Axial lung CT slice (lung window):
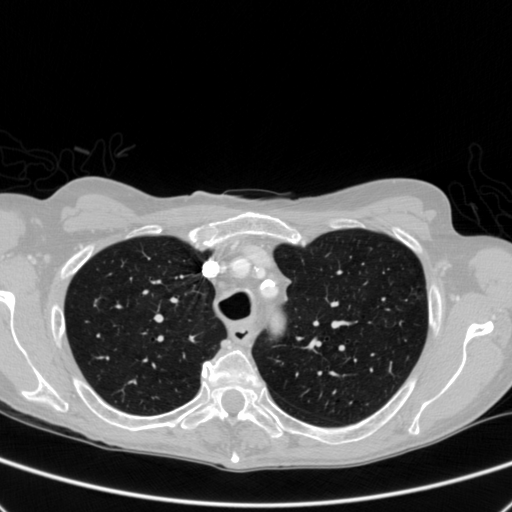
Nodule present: no